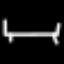
Label: bed